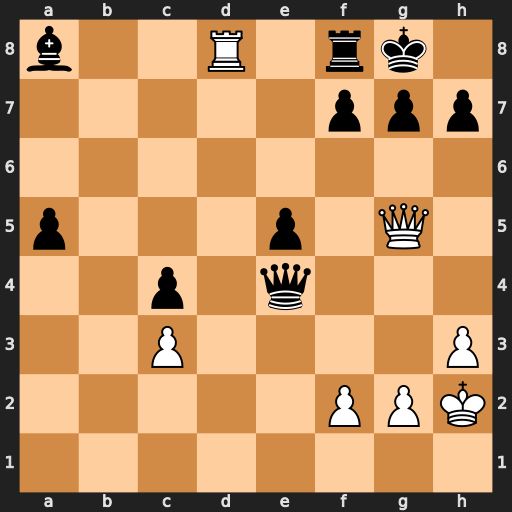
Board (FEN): b2R1rk1/5ppp/8/p3p1Q1/2p1q3/2P4P/5PPK/8
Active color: w
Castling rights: -
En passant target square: -
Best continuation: Rxf8+ Kxf8 Qd8#